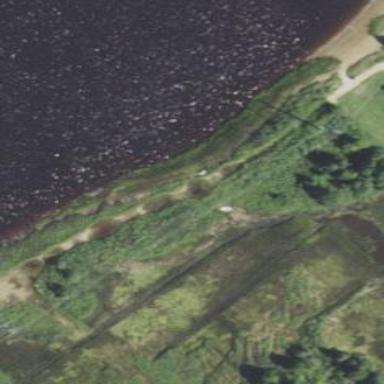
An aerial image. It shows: Saltmarsh wetland.